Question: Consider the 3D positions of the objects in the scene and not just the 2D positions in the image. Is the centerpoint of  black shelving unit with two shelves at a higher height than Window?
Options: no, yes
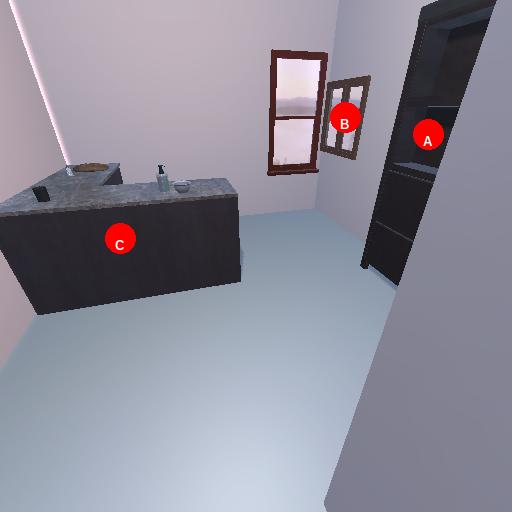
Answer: no